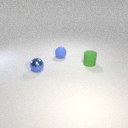
small blue metal sphere in front of small blue rubber sphere